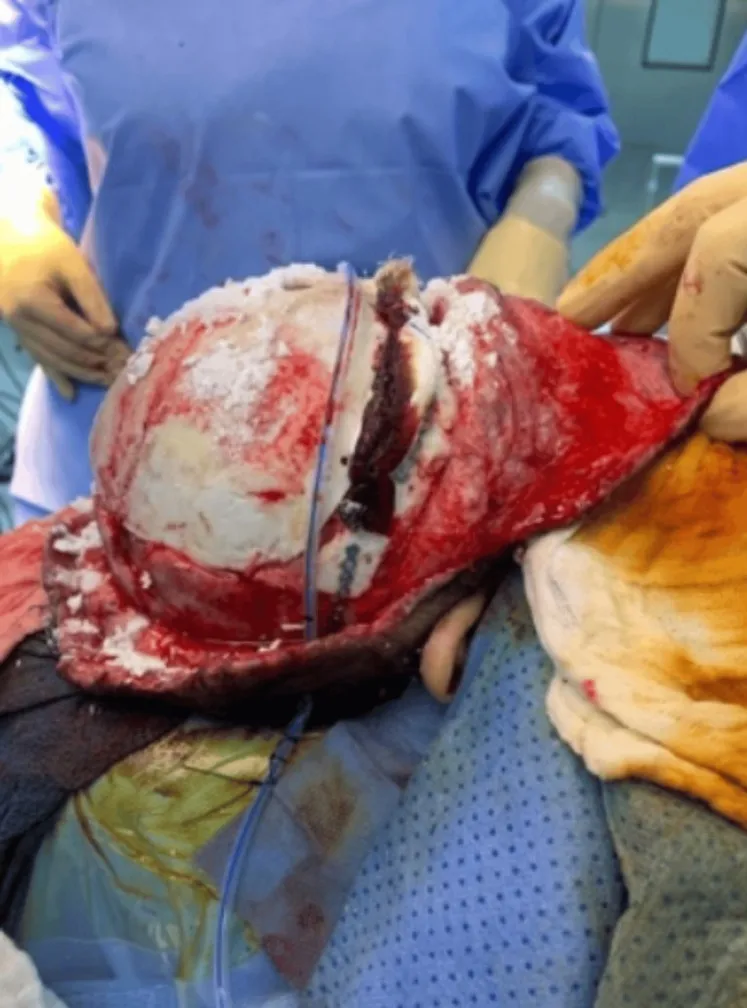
Right lateral view of the calvarial bone after three cycles of immersion with hydrogen peroxide and povidone.
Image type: medical_photograph (other_medical_photograph)